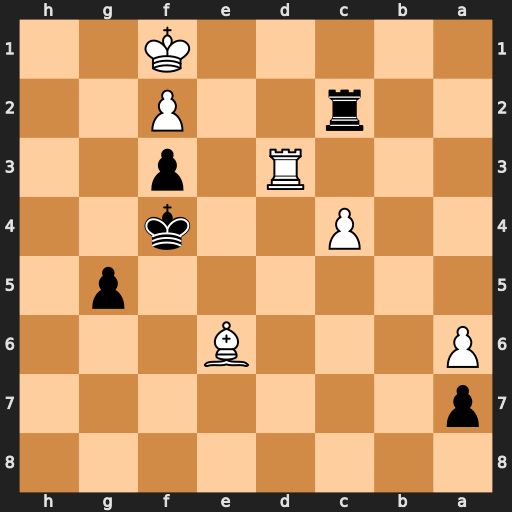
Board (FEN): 8/p7/P3B3/6p1/2P2k2/3R1p2/2r2P2/5K2
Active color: b
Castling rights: -
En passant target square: -
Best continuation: Rc1+ Rd1 Rxd1#